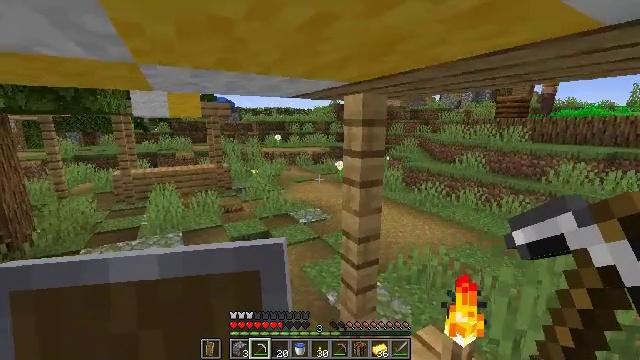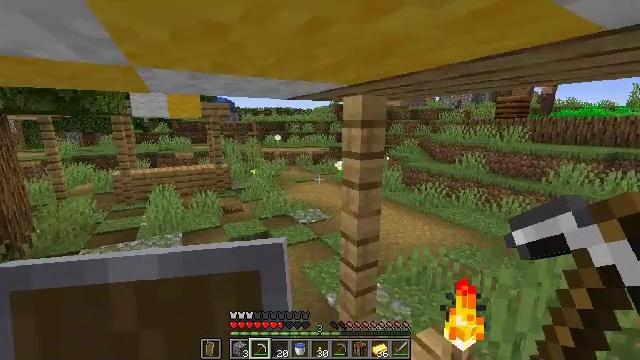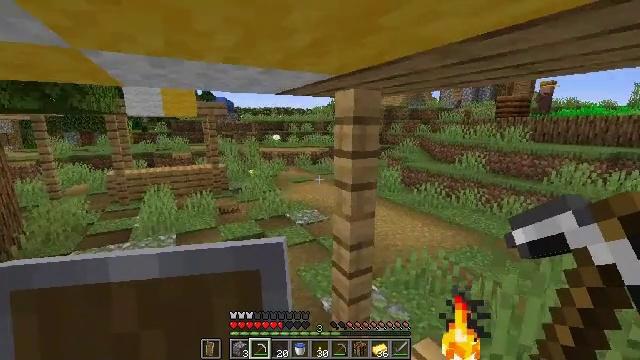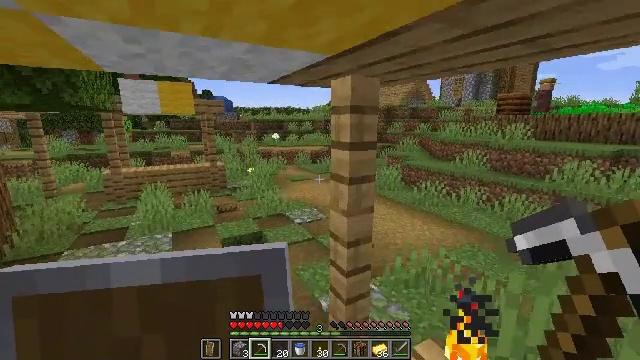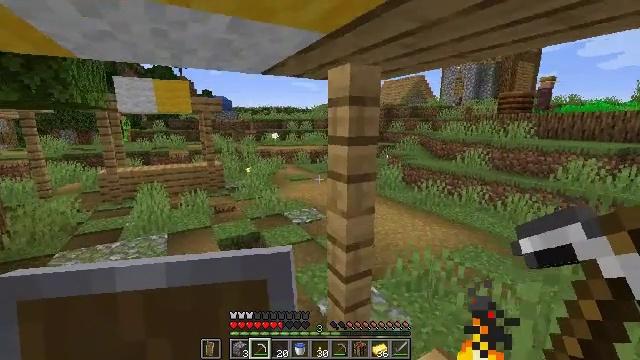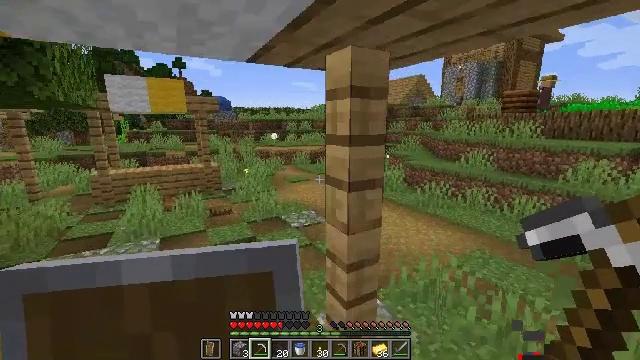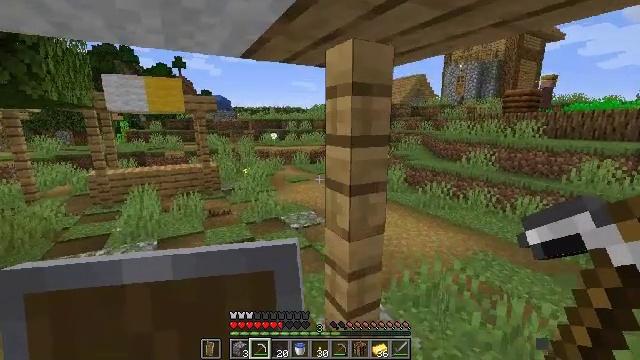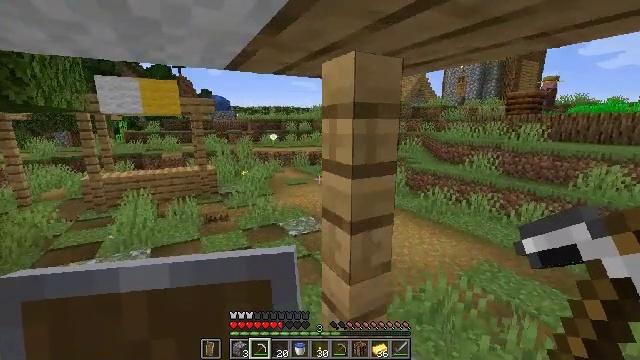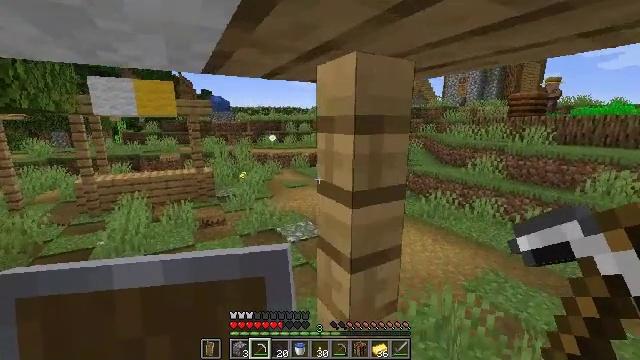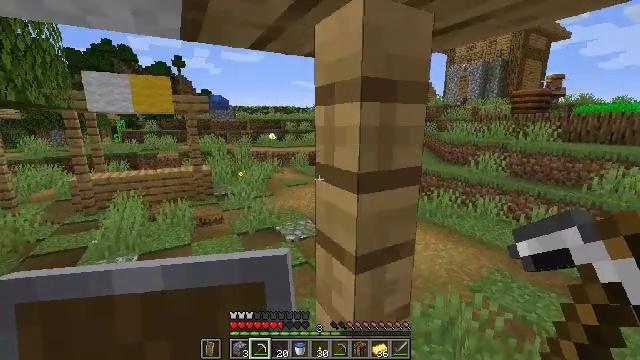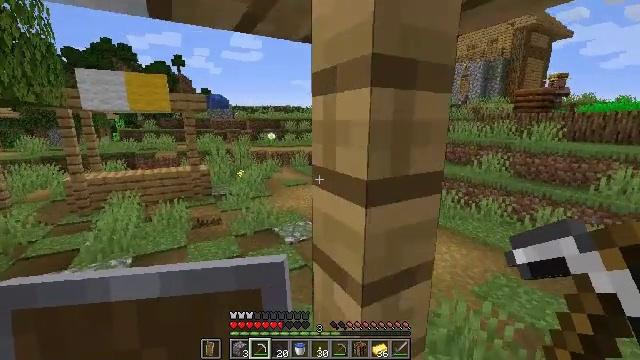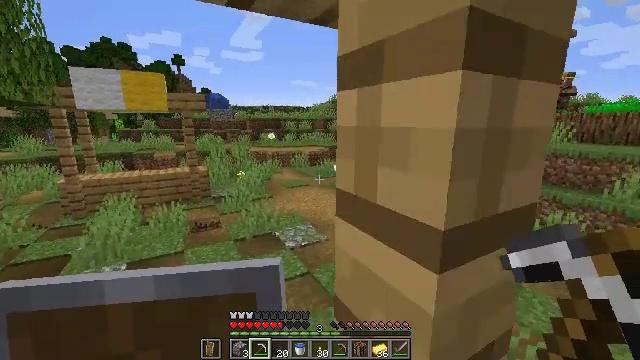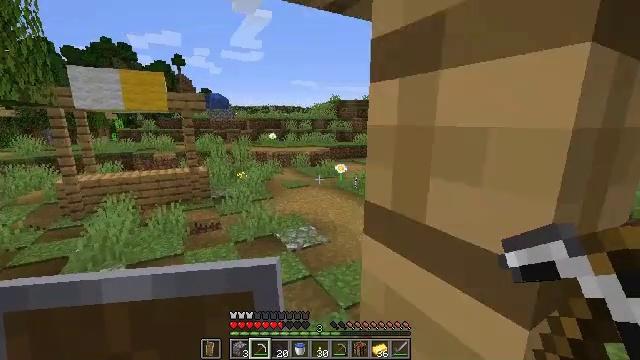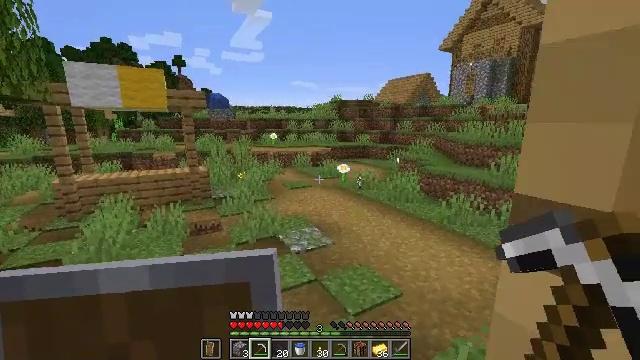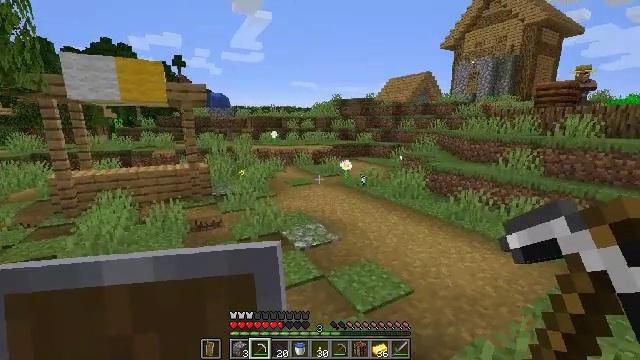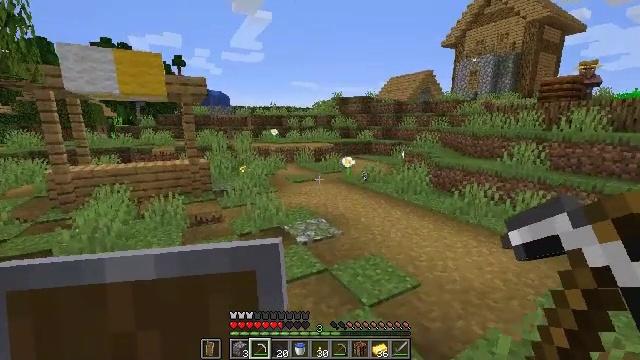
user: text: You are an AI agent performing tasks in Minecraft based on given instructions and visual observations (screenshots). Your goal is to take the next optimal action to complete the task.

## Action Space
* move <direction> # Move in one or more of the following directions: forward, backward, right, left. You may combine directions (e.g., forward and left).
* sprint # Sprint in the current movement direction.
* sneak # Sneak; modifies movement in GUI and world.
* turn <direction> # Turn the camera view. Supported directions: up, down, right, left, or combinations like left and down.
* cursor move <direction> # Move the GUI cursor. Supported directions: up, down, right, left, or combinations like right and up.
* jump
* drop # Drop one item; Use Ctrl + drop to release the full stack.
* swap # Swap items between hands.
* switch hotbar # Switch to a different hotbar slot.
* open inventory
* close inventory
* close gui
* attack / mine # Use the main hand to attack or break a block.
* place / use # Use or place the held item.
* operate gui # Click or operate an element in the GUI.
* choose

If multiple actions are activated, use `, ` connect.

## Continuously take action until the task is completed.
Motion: motion action
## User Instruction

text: Craft a pair of golden leggings at the crafting table.
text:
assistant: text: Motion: move forward, jump
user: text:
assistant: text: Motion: move forward, jump
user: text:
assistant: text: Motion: move forward, jump
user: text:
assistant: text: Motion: move forward, jump
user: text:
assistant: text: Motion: move forward, jump
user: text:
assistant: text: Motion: move forward, jump
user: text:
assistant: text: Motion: move forward, jump
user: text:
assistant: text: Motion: move forward, jump
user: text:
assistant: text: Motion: move forward, jump
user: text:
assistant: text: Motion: move forward, jump
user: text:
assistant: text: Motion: move forward, jump
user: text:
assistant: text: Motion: move forward, jump
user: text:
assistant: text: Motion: move forward, jump
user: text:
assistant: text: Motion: move forward, jump
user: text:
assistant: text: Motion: move forward, jump
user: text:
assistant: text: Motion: move forward, jump
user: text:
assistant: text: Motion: move forward, jump
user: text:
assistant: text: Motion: move forward, jump
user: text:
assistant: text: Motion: move forward, jump
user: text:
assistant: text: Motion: move forward, jump
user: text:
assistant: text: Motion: move forward, jump
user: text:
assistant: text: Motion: move forward, jump
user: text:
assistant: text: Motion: move forward, jump
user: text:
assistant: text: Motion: move forward, jump
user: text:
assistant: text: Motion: move forward, jump
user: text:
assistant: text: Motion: move forward, jump
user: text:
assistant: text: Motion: move forward, jump
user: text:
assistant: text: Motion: move forward, jump
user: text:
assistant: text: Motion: move forward, jump
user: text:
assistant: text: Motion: move forward, jump